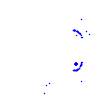
Particle: proton